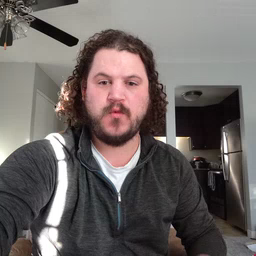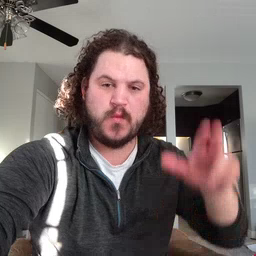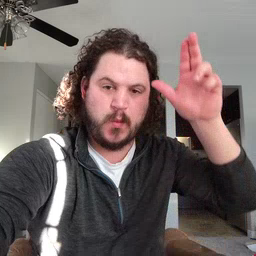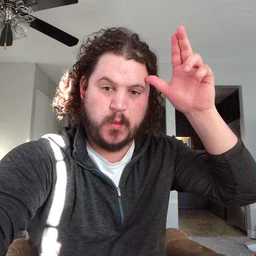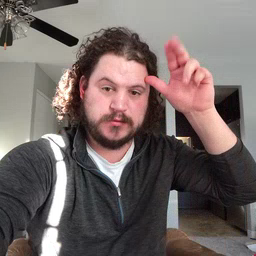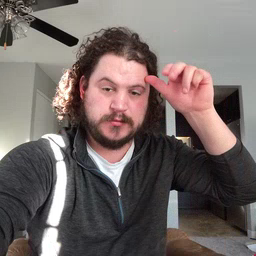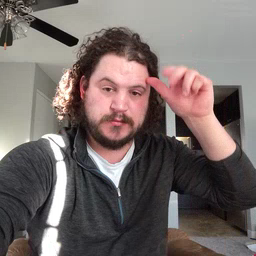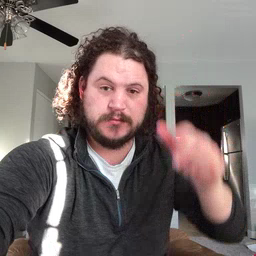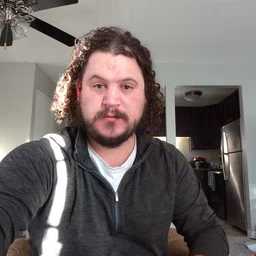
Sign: horse